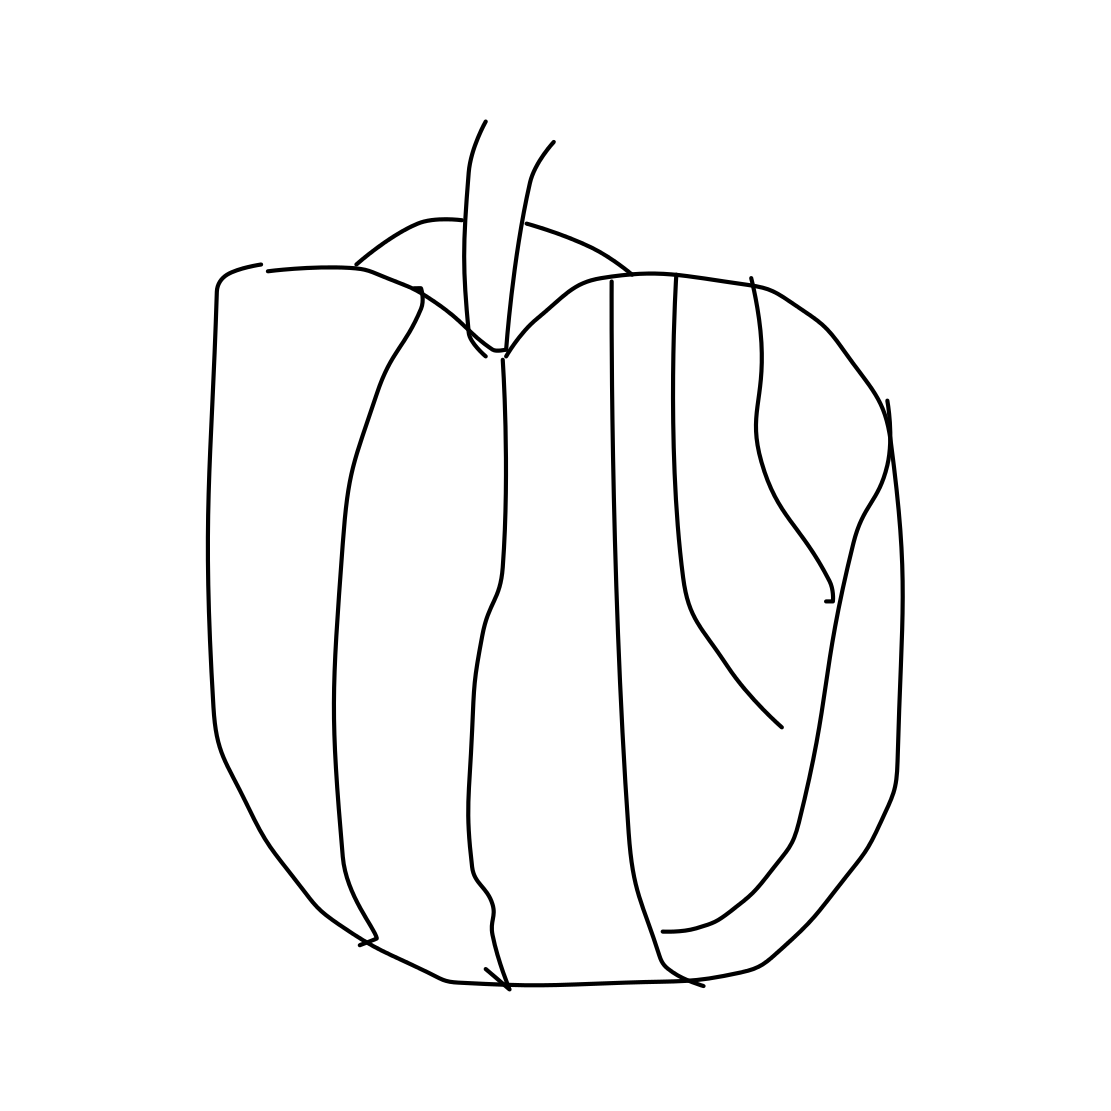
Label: pumpkin